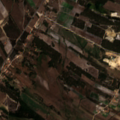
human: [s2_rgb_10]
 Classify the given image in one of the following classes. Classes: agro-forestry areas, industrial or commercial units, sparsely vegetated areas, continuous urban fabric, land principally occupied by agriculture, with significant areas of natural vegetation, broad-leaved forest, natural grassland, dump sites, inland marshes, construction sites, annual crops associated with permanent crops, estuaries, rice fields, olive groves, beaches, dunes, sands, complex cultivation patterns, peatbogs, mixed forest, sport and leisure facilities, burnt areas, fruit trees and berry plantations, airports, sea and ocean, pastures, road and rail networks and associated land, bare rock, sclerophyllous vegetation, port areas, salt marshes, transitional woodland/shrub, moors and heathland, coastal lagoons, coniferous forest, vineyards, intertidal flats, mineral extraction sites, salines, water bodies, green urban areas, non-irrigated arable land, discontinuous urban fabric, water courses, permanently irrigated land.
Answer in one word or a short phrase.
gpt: permanently irrigated land, land principally occupied by agriculture, with significant areas of natural vegetation, transitional woodland/shrub